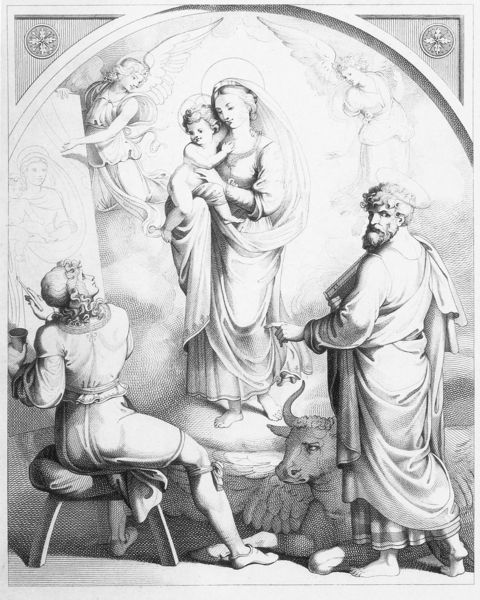
Titel: Raphael an einer Madonna mit dem Kinde malend
Künstler: Franz Riepenhausen
Schlagwörter: flügel, gemälde, himmel, umhang, frau, grau, schwarz, stuhl, szene, weiss, zeichnung, malerei, ornament, bart, federn, kirche, gewand, haare, kind, locken, renaissance, engel, sitz, bogen, kuh, rind, hocker, schemel, atelier, maler, selbstporträt, becher, jungfrau, schwarz-weiss, radierung, stich, künstler, allegorie, pinsel, heiligenschein, zeichnen, jesus, antik, heiliger, heilig, putten, maria, kupferstich, madonna, jesu, mutter gottes, ochse, stier, joseph, umhand, ochs, heilige familie, jesuskind, evangelist, lukas, misstrauisch, och, sier